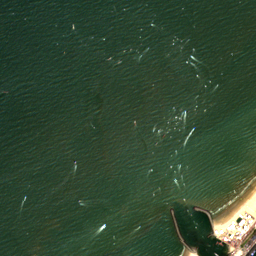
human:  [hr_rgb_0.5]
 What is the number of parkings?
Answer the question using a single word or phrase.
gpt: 7

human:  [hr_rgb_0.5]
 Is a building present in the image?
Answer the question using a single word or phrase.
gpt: yes

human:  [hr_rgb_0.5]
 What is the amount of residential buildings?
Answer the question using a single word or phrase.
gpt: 14

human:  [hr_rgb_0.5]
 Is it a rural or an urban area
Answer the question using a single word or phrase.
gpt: rural

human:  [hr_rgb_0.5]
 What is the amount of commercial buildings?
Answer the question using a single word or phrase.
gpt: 9

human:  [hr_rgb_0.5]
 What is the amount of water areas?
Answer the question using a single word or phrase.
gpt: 2

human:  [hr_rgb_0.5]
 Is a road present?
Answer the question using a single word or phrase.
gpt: yes

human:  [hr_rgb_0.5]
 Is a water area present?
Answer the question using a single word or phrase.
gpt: yes

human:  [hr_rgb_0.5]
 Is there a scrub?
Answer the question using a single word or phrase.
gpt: yes

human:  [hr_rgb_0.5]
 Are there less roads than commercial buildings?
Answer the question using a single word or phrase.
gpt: no

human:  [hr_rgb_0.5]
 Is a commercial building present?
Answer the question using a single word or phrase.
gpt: yes

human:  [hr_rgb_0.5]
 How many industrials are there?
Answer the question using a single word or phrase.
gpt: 1

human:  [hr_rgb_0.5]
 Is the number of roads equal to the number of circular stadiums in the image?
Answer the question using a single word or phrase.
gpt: no

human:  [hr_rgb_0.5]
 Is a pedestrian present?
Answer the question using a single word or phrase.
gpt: yes

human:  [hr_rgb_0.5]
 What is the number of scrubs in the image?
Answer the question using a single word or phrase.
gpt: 2

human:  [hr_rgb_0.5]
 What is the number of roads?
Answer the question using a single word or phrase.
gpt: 39

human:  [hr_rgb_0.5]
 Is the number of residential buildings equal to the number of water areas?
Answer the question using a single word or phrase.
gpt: no

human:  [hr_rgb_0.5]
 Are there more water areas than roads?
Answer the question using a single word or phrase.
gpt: no

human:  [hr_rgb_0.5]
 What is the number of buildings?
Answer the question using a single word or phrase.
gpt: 27

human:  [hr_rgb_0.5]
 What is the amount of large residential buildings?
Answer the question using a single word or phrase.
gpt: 1

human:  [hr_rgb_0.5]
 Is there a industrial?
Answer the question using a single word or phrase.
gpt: yes

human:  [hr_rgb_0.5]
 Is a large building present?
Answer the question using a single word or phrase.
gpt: yes

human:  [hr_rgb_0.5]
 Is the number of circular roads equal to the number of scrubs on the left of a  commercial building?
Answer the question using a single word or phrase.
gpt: no

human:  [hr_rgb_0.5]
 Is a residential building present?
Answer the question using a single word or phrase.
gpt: yes

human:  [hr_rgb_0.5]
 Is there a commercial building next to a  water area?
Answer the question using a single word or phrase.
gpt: yes

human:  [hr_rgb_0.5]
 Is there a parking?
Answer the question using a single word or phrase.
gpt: yes

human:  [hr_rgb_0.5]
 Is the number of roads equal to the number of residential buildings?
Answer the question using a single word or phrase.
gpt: no

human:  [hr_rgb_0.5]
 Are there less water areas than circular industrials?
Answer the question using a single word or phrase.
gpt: no

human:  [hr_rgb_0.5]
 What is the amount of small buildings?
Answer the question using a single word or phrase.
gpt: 24

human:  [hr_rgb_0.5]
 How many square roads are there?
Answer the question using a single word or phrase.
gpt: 0

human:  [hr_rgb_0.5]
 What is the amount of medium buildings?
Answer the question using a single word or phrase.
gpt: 2

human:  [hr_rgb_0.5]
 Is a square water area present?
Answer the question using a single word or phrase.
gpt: no

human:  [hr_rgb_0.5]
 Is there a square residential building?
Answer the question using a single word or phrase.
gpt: no

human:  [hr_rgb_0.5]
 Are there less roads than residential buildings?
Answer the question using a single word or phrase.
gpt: no

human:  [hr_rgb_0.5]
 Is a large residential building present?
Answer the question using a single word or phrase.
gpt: yes

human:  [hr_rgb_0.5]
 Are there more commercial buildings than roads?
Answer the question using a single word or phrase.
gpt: no

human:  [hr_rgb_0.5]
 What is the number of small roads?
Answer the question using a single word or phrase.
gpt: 39

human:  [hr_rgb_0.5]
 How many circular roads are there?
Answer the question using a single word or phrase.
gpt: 0

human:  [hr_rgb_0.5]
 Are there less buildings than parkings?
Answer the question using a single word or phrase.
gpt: no

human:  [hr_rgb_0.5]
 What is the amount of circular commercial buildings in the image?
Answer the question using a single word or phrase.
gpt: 0

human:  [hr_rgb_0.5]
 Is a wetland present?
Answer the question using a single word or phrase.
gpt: yes

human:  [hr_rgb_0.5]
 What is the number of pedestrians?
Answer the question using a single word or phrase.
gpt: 1

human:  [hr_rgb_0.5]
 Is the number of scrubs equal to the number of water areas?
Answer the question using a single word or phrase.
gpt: yes

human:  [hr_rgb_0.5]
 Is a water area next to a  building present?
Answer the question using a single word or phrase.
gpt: yes

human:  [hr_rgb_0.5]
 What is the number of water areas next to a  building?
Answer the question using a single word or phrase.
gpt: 2

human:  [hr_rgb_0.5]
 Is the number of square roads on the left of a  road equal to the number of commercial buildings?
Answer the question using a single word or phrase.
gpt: no

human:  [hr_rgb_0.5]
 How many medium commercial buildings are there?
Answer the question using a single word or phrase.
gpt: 2

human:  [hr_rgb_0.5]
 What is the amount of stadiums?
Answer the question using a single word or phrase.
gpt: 1

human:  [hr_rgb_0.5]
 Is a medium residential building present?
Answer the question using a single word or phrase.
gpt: no

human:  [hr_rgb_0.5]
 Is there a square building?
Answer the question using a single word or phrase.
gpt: no

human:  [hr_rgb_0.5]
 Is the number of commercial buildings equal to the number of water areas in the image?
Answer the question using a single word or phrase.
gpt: no

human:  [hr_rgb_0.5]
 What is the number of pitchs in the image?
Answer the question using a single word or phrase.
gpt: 1

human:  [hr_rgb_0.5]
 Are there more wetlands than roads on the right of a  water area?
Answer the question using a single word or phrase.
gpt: no

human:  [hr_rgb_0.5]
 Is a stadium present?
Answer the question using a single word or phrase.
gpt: yes

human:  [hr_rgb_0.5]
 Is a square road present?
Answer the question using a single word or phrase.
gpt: no

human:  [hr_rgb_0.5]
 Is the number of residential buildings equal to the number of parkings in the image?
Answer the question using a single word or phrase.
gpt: no

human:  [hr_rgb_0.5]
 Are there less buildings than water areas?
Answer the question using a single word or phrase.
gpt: no

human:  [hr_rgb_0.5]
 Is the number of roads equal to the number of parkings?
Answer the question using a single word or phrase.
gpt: no

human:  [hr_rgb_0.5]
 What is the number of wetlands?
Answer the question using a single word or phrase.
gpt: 2

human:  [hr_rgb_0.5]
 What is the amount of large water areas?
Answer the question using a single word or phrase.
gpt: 2

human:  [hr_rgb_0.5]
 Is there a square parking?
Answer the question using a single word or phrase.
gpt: no

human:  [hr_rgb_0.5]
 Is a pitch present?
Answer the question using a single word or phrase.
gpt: yes

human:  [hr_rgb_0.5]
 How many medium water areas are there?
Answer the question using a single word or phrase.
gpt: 0

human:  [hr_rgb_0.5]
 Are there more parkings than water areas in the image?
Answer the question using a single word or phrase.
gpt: yes